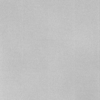
Label: dusty